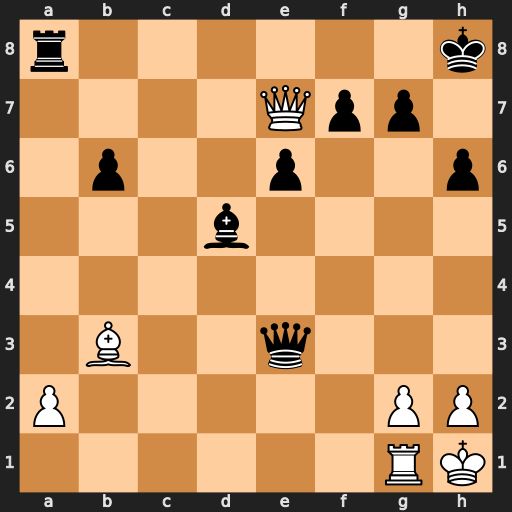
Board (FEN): r6k/4Qpp1/1p2p2p/3b4/8/1B2q3/P5PP/6RK
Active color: w
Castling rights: -
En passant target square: -
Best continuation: Bxd5 Qa3 Qxa3